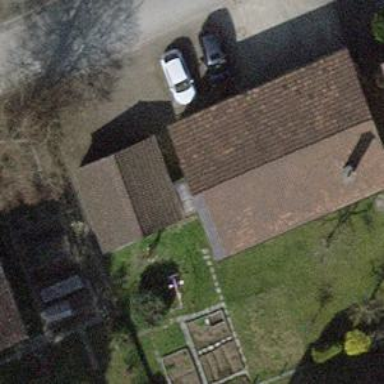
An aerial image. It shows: Shed.